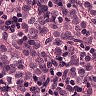
Metastatic tissue present: yes